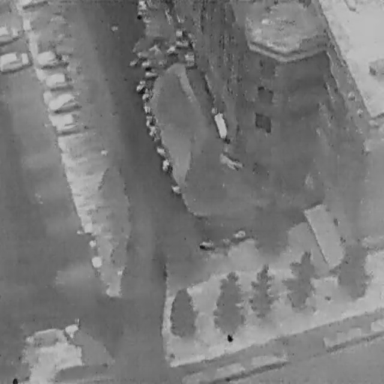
There are seven Cars in the infrared image.